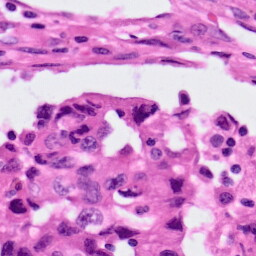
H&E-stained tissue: Lung